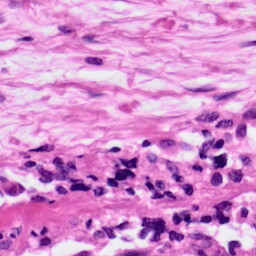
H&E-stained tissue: Ovarian